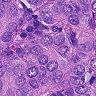
Metastatic tissue present: yes